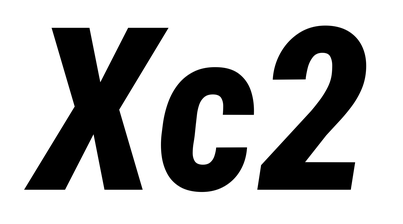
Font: Roboto-Italic_Condensed_ExtraBold_Italic